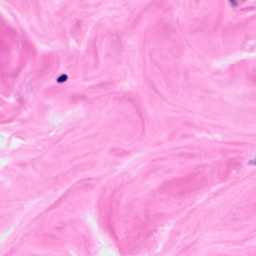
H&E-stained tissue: Breast